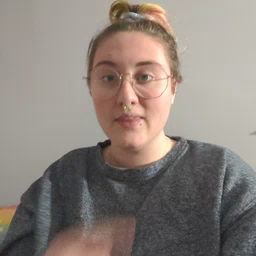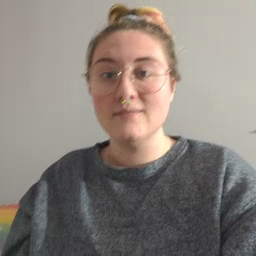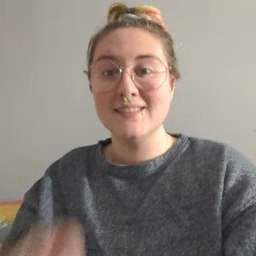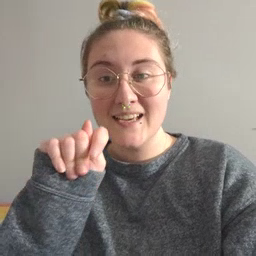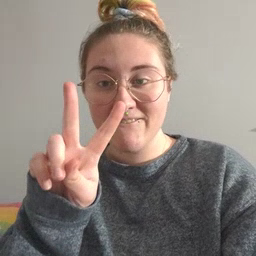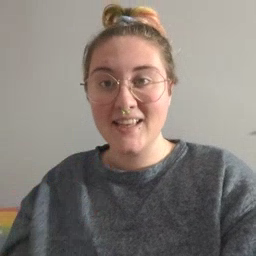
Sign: TV